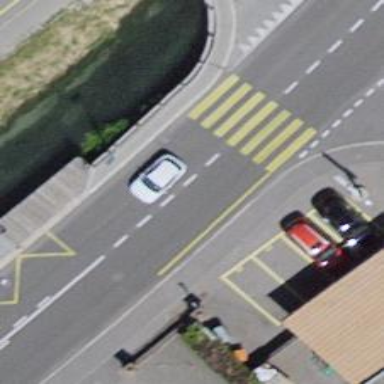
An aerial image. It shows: Marked crossing on the road.